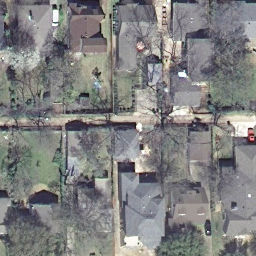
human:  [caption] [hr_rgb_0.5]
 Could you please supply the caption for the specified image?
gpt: It is a medium residential area .

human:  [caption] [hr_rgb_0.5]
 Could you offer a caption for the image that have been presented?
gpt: Many houses with plants surrounded in the medium residential area .

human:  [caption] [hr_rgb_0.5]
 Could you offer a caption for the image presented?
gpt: A medium residential area with a narrow road goes through this area .

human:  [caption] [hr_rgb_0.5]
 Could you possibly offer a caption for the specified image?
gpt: A medium residential area with houses and trees and lawn .

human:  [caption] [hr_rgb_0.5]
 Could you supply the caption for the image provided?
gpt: This is a medium residential area with a narrow road goes through this area .